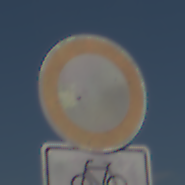
Verkehrszeichen: VerbotFahrzeugeAllerArt
Zusatzzeichen unten: EinspurigeFahrzeugeFrei1
Umgebung: Outdoor, Nature
Tageszeit: MorningAfternoon
Wetter: PartlyCloudy
Licht: Natural
Jahreszeit: NotSpecified
Kontrast: HighContrast